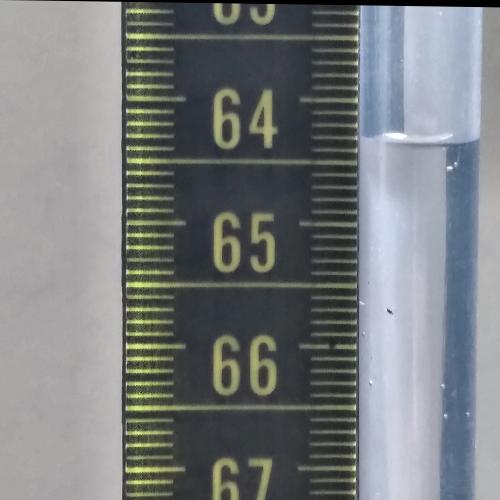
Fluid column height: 64.3 cm